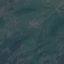
Land use / land cover class: HerbaceousVegetation